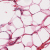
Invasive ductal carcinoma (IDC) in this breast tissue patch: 0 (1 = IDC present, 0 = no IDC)